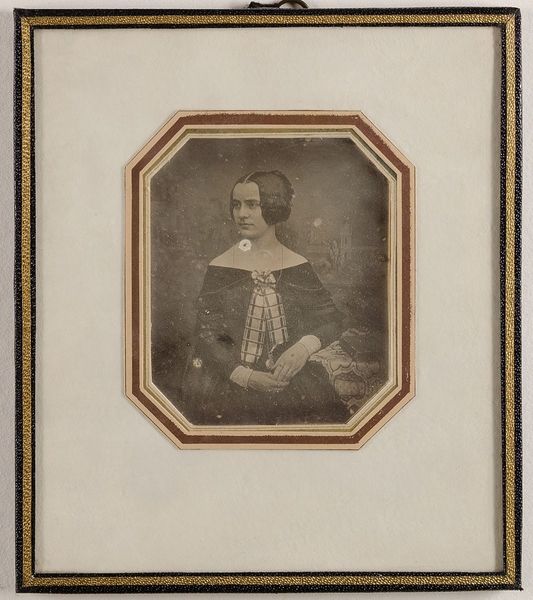
Titel: Dora Palm, geb. Oldendorff (geb. 1824)
Künstler: Carl Ferdinand Stelzner
Standort: Hamburg
Institution: Museum für Kunst und Gewerbe Hamburg
Schlagwörter: frau, schwarz, alt, rahmen, portrait, figur, person, monochrom, foto, fotografie, photographie, schwarz weiß, photo, schwatz, gesichte, lichtbild, daguerreotypie, historische, bildwerke, angewandte und bildende kunst, hessische systematik, porträt, persönlichkeit, porträtfotografie, porträtphotographie, hüftbild, histotisch